Field crop: maize
Growth stage: 2
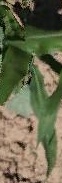
Species: maize